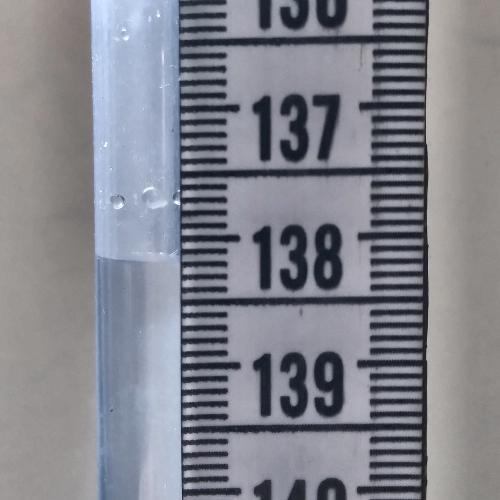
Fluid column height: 138.2 cm